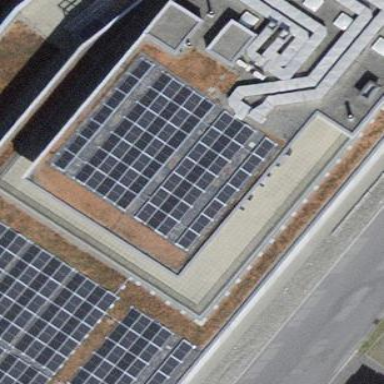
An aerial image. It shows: Solar power generator.